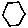
Label: hexagon